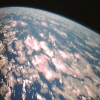
Label: cloud